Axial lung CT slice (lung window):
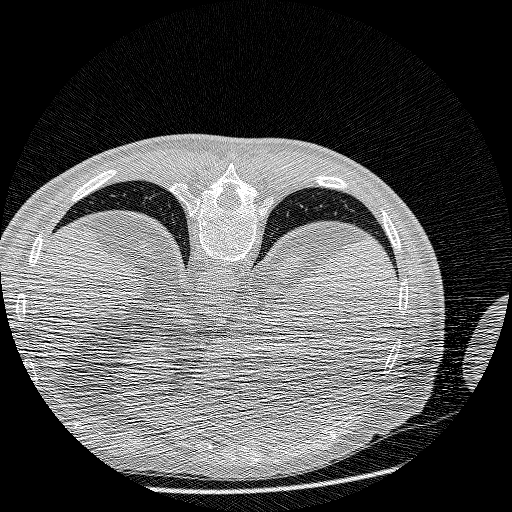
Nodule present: no